Question: I have the following use cases:

As the user moves through space (the application will run on mobile, so it really is about a geographical location), he can get access to a new resources, or lose access to some resources (or assets).
How can I model that cleanly in UML 2?
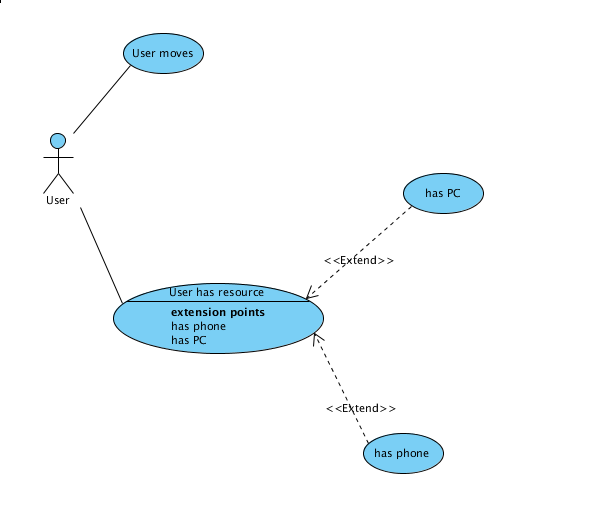
Answer: Take a look at the Wikipedia definition of a <URL>:
"In software and systems engineering, a use case is a list of steps, typically defining interactions between a role (known in UML as an "actor") and a system, to achieve a goal."
A use case is something that you eventually implement. 'User moves' is not a use case, there is no interaction between the actor and some . Likewise 'has phone' and 'has PC" are not use cases.
Remember that use cases are primarily used for modelling the interactions of a user with a . It looks like your use cases are preconditions or state rather than interactions.